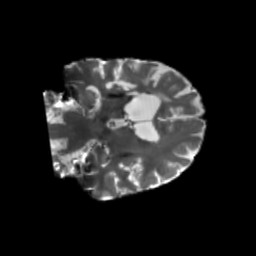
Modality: T2w
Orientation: coronal
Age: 70
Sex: male
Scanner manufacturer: siemens
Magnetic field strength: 3 T
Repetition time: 5.47 s
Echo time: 0.0854 s